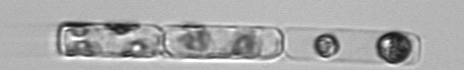
Label: Guinardia_delicatula_TAG_internal_parasite